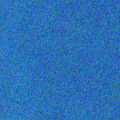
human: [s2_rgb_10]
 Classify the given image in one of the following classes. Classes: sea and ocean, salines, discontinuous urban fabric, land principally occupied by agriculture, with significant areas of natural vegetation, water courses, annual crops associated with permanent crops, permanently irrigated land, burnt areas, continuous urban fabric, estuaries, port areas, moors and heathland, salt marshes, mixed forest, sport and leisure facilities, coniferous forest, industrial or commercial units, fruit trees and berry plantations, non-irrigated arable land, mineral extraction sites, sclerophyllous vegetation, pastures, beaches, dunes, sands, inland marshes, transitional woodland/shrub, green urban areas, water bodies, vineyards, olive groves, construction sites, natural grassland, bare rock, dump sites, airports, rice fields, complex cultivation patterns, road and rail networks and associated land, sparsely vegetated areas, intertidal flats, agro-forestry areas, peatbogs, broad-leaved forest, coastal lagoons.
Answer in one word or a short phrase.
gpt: sea and ocean